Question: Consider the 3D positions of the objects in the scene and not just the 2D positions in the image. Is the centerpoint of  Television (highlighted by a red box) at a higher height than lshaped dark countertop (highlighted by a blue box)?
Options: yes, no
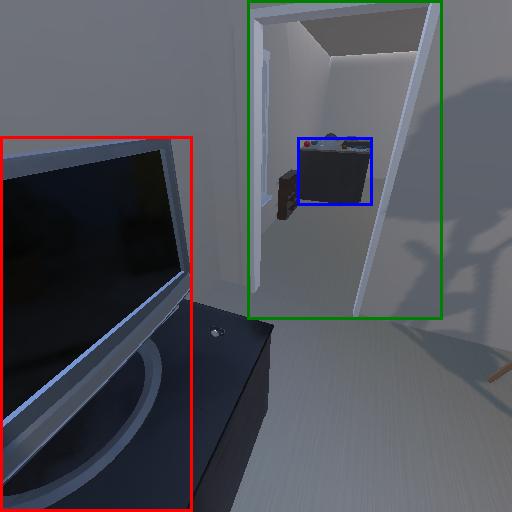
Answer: yes